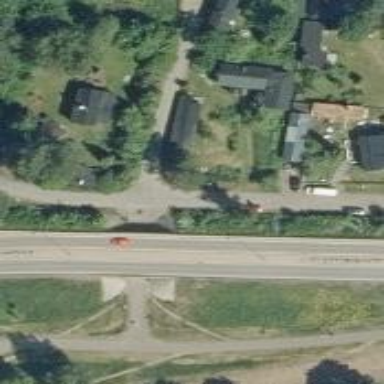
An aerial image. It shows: Asphalt cycleway.